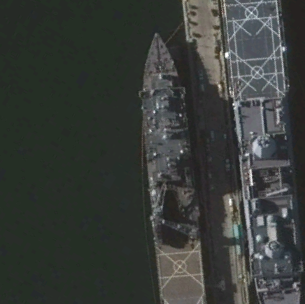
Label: combat